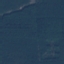
Land use / land cover class: Forest